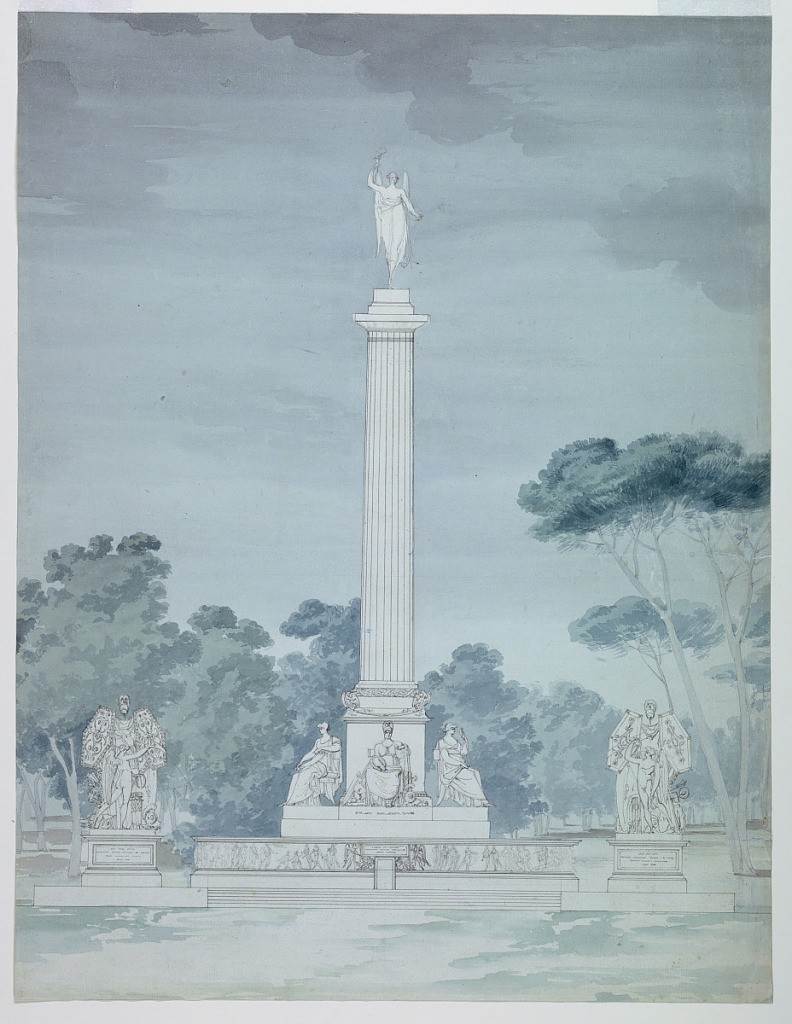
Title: Memorial to the Napoleonic Naval Heroes Admiral Federico Carlos de Gravina and Rear-Admiral Don Antonio Escaño, Defeated at the Battle of Trafalgar
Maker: Giuseppe Valadier, Italian, 1762–1839
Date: after 1805
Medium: Pen and black ink, gray, green, blue watercolor, over graphite Support: white laid paper
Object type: Drawing
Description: Vertical format; standing in a park; it consists of a fluted monumental column of Doric style, with a genius raising a torch with her right hand and holding a torch in her left hand; two lateral groups, with a genius standing in front of a panopoly and pointing at a scroll across one of the shields - that at left bears the inscription: A GRAVINA; that at right: A ESCANO. Column and groups stand upon a terrace to which steps lead; the groups have angular pedestals; the column rises above a broad and high base, having a door in the center and a frieze, representing at left, the reception of a warlord by savages, at right the reception of a lady; upon a narrower base, around the pedestal of the column, are the figures of three women; the one at the front holds a paper sword, the one at right, probably a sword, the one at front wares a helmet and is surrounded by unidentified elements. (RB '45) Identification of the Naval heroes Admiral Federigo Carlos de Gravina (who died of wounds received during the battle of Trafalgar and Rear-Admiral Antonio don Antonio Escaño by Phyllis Massar, 1992 (see 1938-88-7180 file within Valadier artist file). Attribution to Valadier by Rudolf Berliner, 1945. Previously titled (by Berliner) "Project for a Monument."